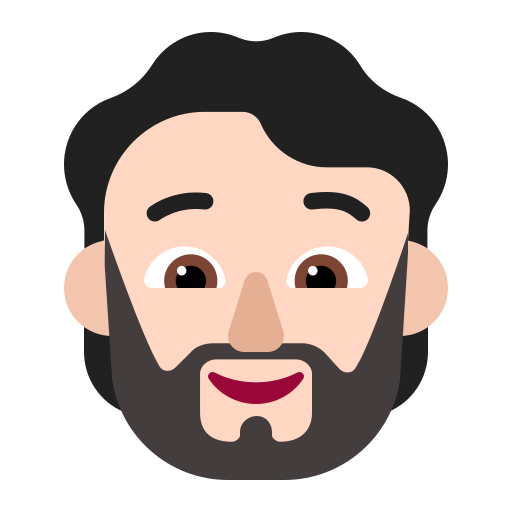
person beard flat light